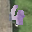
Label: 4